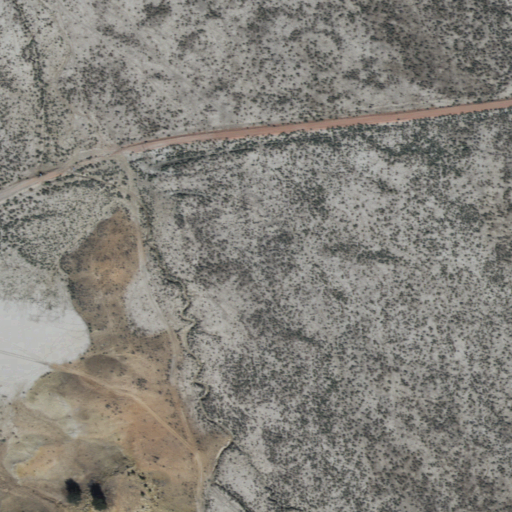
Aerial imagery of valley in Arizona named Pine Tree Valley containing shrub and grassland